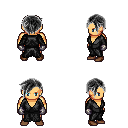
a pixel art fantasy rpg character, male body template, human, tanned skin, gray robe, teal pants, gray pixie cut hairstyle, metal gloves, brown shoes, four views (front, back, left, right), 2x2 character sprite sheet, small pixel art, hard edges, no anti-aliasing